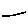
Label: line